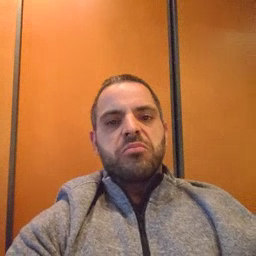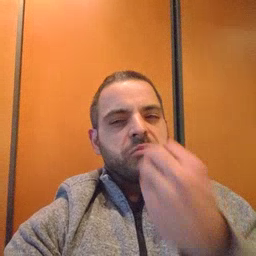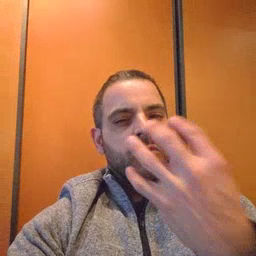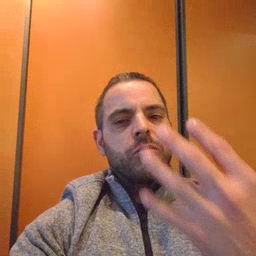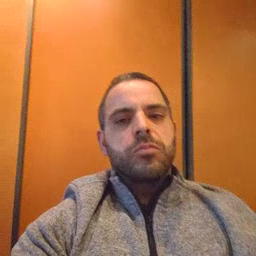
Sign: blow